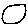
Label: circle